Aerial crown-view tile of a tropical tree (Barro Colorado Island, Panama), acquired 20250818:
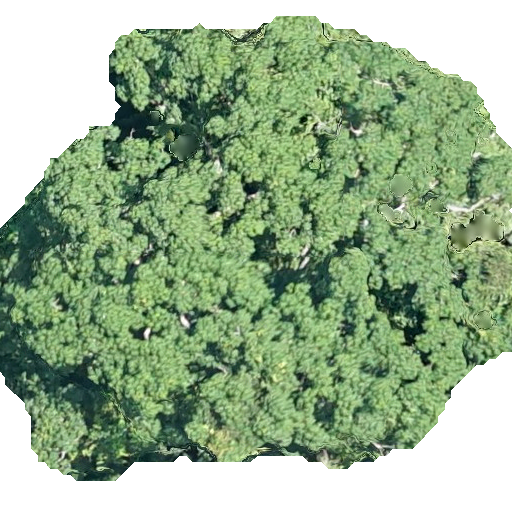
Species: Pseudobombax septenatum
GBIF accepted scientific name: Pseudobombax septenatum
Crown area: 279.687 m²